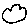
Label: cloud